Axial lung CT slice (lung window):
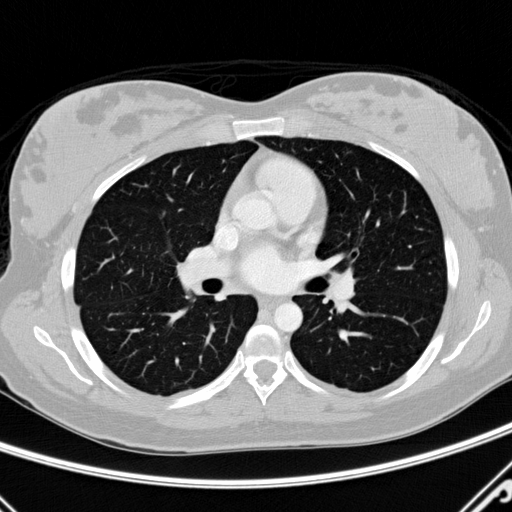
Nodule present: yes
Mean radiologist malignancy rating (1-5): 3